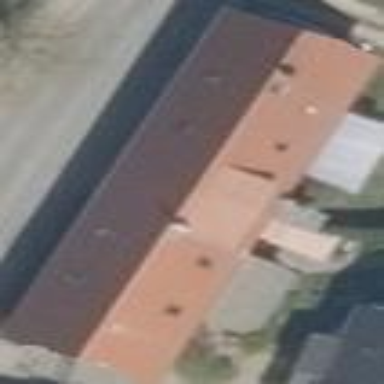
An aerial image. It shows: Residential building with gabled roof.